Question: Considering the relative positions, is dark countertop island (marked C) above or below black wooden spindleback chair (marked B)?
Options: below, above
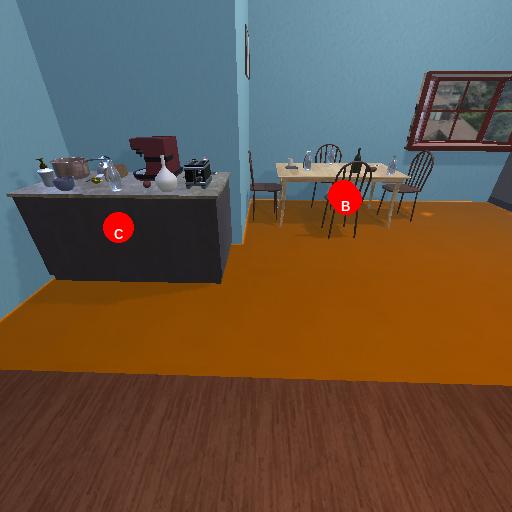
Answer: below